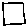
Label: square